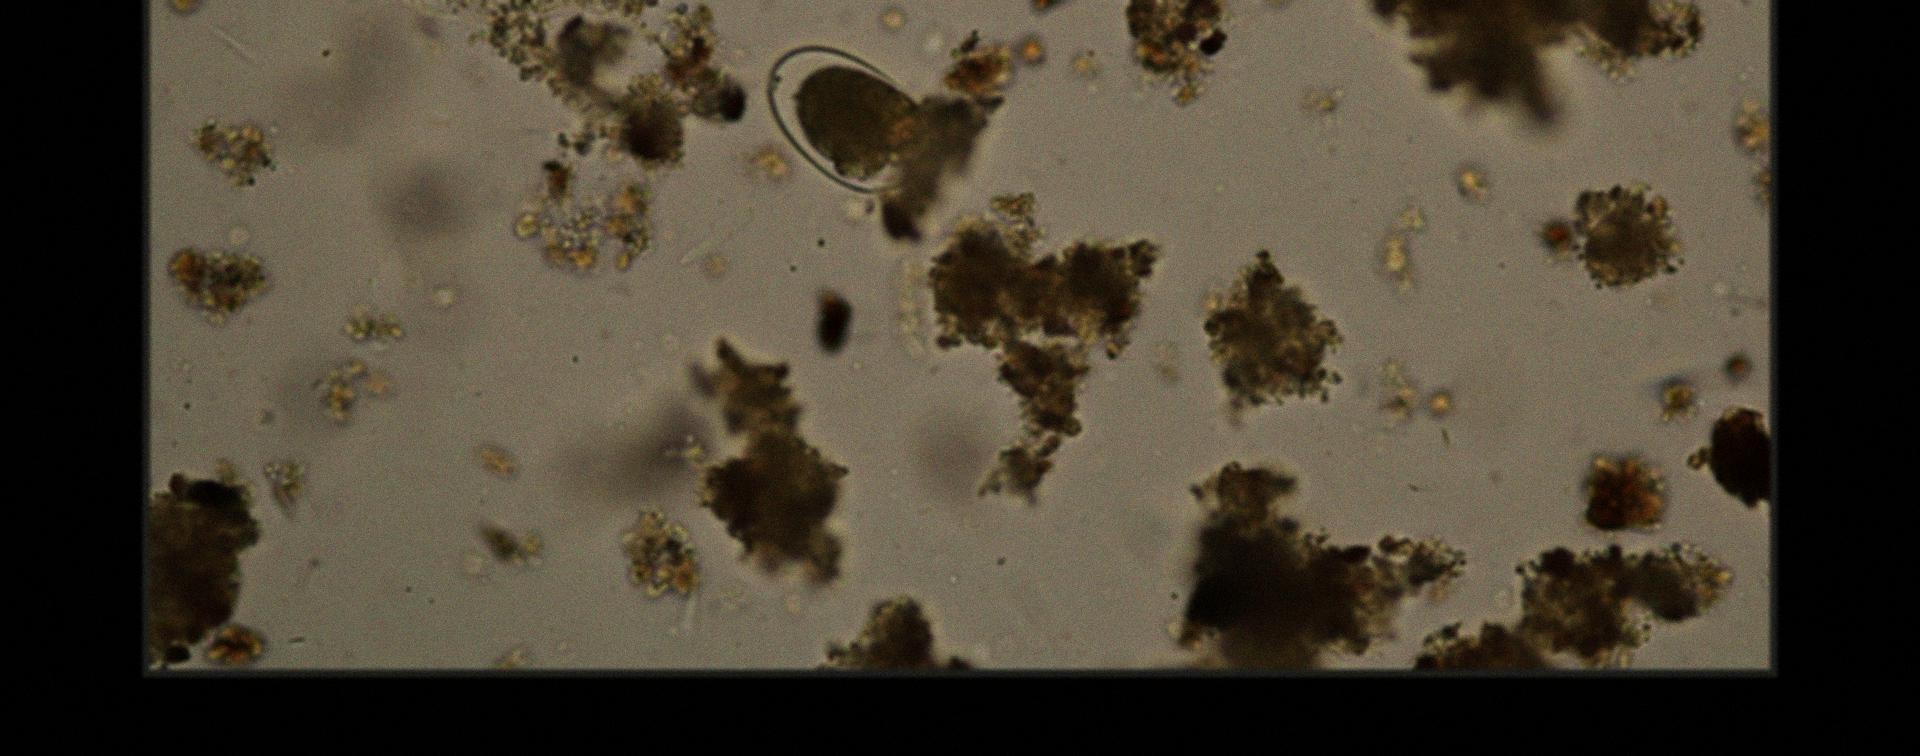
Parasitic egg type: Hookworm egg